Question: I want to add element to array if there is no element with the same type and format.
I did it with for loop, but it looks bad.
'''
for (i = 0; i < this.model.array.length; i++) {
const selectedElement = this.model.array[ i ]
if (selectedElement.value.format === item.value.format && selectedElement.value.type === item.value.type) {
this.model.array.splice(i, 1)
this.model.array.push(item)
break
}
if (i === this.model.array.length - 1) {
this.model.array.push(item)
}
}
'''
Could you tell me how can I do this lodash filter?
I tried something like this:
'''
let filter = _.filter(this.model.array, function (o) {
return ((o.value.type !== item.value.type) && (o.value.format !== item.value.format)) })
'''
but it does not work, it returns 0 array every time.
My idea was to filter these elements (but it's just one) which type and format is the same as items and then push something using this filtered array.
Or maybe there is another way how can I add elements if condition is met?
Item looks like this:

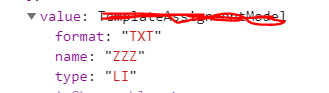
Answer: You have the wrong boolean operation in your filter.
Consider your original condition to find matching entries in a loop:
'''
selectedElement.value.format === item.value.format && selectedElement.value.type === item.value.type
'''
Let's call the two tests (or "predicates") and , such that the expression reduces to:
'''
A && B
'''
Within your 'filter' call you want to retain the entries that do match, i.e.:
'''
!(A && B)
'''
which <URL> say is equivalent to:
'''
!A || !B
'''
However what you've actually written is:
'''
!A && !B
'''
which is equivalent to:
'''
!(A || B)
'''